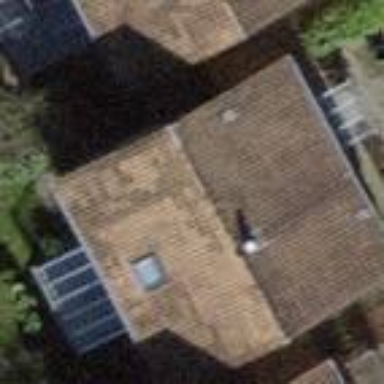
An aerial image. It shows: Building with tile roof.